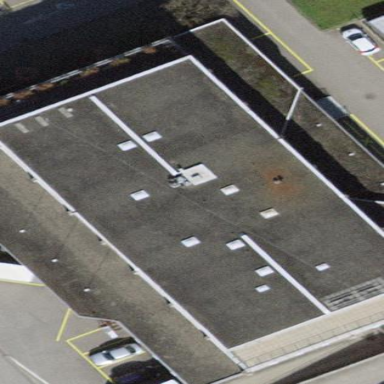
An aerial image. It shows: Office building.